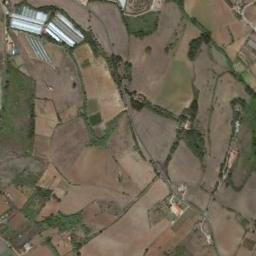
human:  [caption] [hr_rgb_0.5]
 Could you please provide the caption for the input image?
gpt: The green and bare terrace is next to some houses .

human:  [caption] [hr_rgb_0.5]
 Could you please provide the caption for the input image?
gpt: There are many green plants on the terrace .

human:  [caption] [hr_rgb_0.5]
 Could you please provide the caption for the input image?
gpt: There is a red house in the open space between the terraces .

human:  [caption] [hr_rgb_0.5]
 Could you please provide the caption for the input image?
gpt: There are several houses in a large layer of brown and green mixed terraces .

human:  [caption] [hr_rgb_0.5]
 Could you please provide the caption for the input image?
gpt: There are many brown terraces of different sizes .